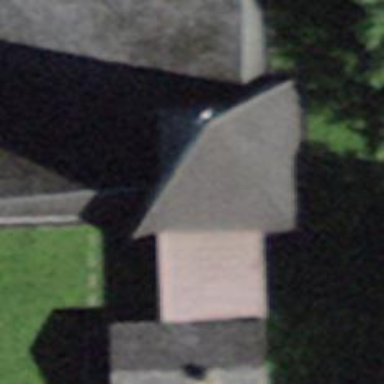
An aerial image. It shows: Building with ridged roof.